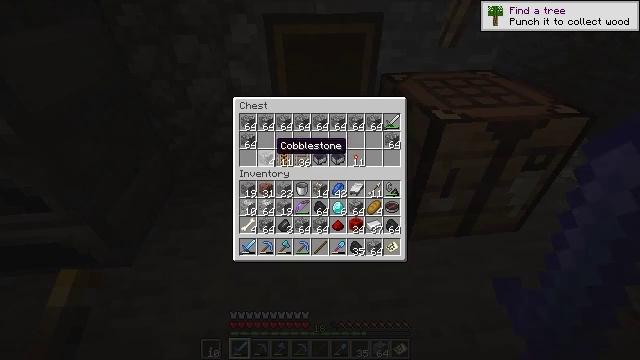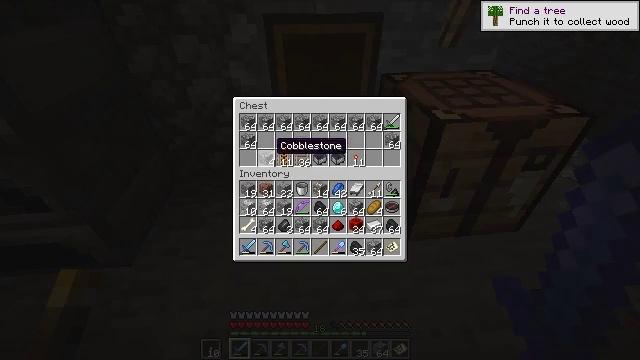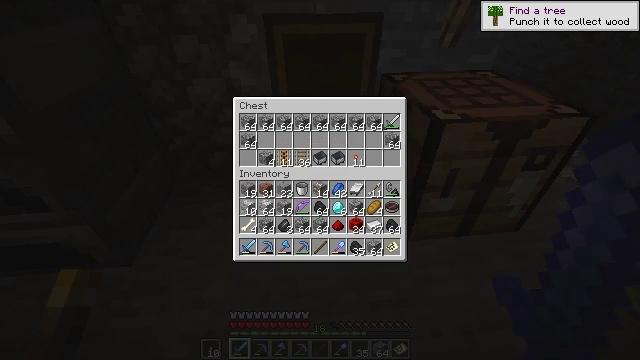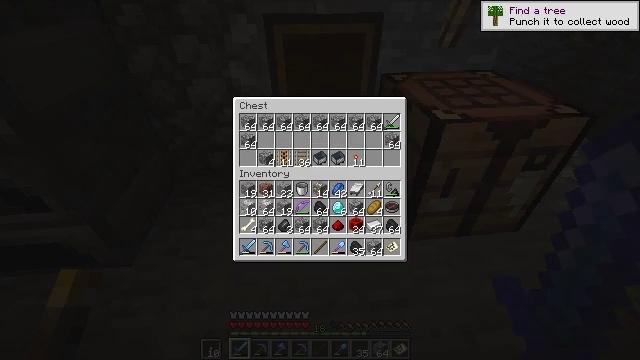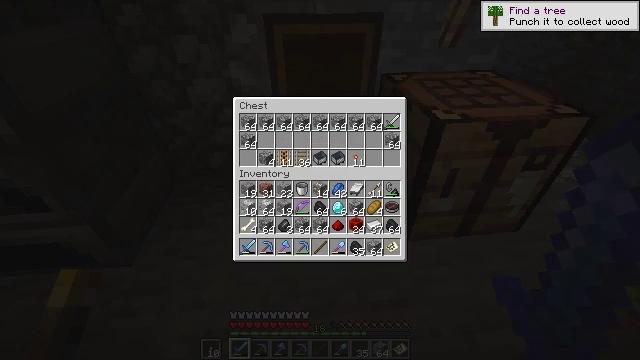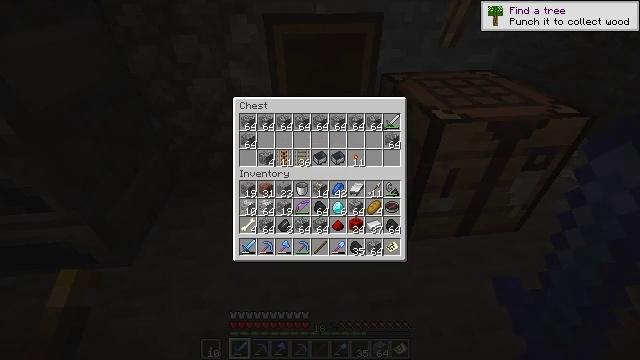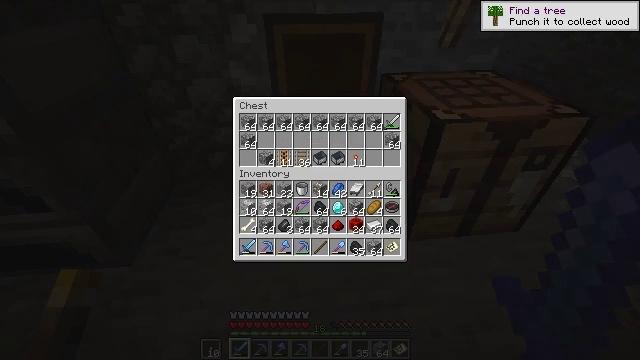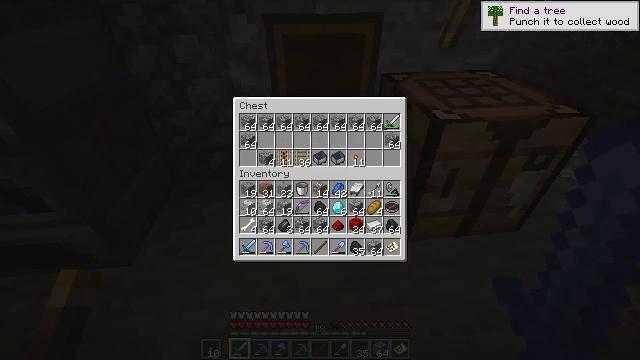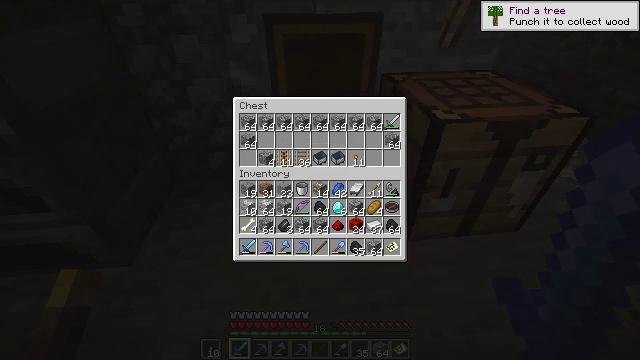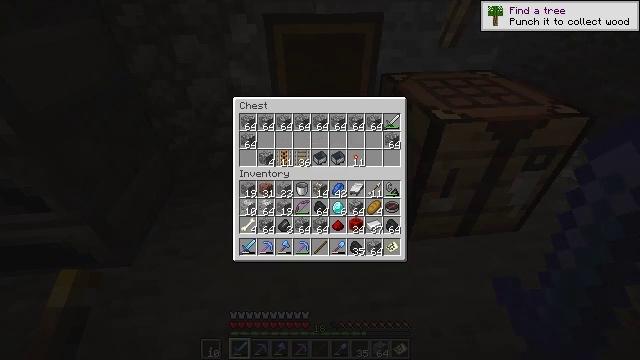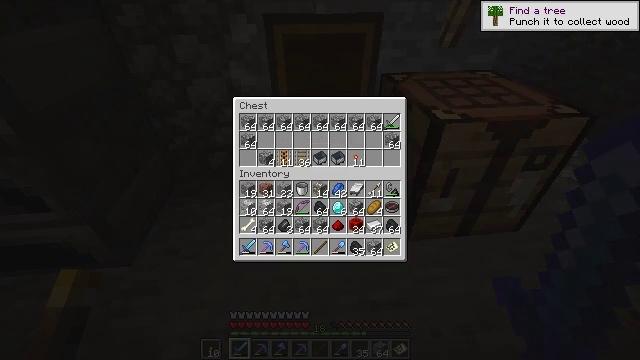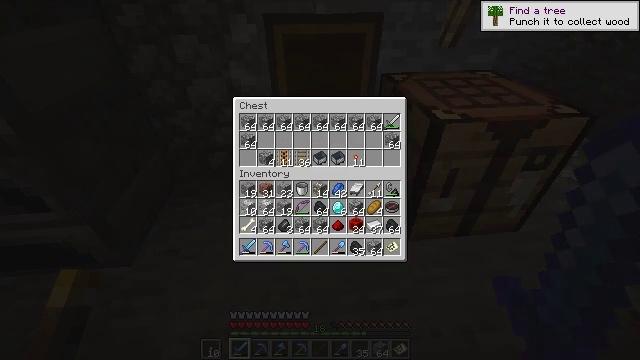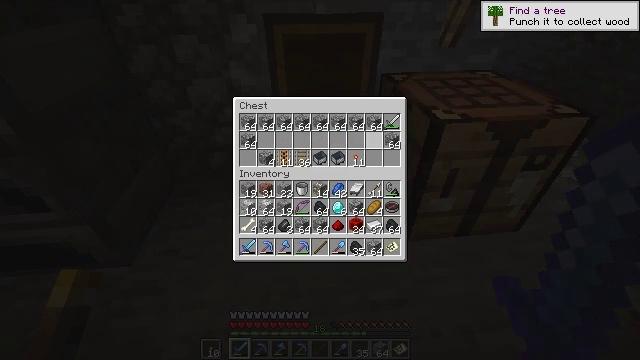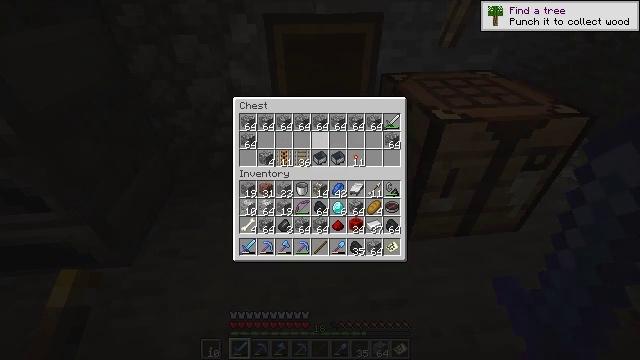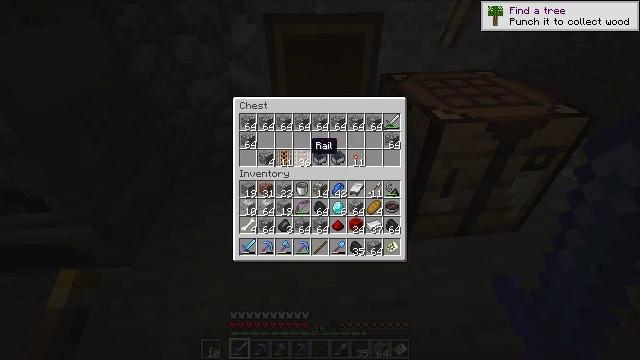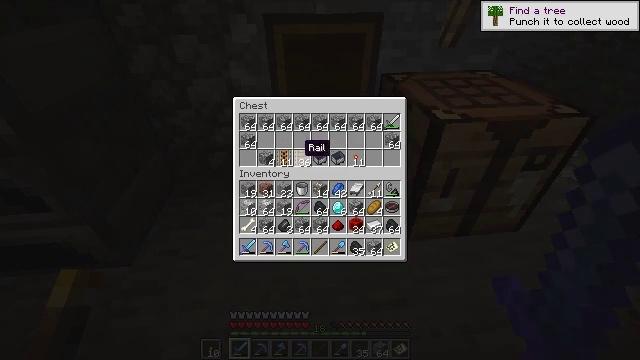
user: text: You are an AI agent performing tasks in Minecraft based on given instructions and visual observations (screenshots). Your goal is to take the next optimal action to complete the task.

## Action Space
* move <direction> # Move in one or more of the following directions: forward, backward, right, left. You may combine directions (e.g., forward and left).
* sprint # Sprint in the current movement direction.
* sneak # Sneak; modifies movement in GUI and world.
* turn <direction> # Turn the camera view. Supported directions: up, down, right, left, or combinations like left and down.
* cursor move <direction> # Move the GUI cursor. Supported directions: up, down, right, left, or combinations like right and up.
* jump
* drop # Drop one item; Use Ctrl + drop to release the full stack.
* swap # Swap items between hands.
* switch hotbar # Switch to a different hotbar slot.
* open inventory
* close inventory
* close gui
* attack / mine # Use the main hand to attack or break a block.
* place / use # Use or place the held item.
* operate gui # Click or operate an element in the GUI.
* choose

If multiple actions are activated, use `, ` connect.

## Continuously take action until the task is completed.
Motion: motion action
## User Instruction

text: Open the crafting table and craft a coal block.
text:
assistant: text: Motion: sneak, open gui
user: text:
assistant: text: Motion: sneak, cursor move right and up
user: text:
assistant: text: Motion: cursor move left
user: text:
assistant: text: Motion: no_op
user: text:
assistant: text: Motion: no_op
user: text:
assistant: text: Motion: no_op
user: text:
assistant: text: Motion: no_op
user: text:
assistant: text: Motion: no_op
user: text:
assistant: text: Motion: no_op
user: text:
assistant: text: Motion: no_op
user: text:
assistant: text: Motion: no_op
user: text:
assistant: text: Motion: cursor move left and down
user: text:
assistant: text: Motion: cursor move left and down
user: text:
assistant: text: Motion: cursor move left
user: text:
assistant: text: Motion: cursor move left
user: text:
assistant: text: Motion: no_op
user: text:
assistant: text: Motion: no_op
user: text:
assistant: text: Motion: no_op
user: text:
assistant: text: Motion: no_op
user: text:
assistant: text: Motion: no_op
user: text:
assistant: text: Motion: no_op
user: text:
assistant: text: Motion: no_op
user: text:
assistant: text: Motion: no_op
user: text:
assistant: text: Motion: no_op
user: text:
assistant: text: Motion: no_op
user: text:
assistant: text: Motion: no_op
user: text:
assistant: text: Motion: no_op
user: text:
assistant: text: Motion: operate gui
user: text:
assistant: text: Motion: operate gui
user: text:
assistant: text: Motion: operate gui